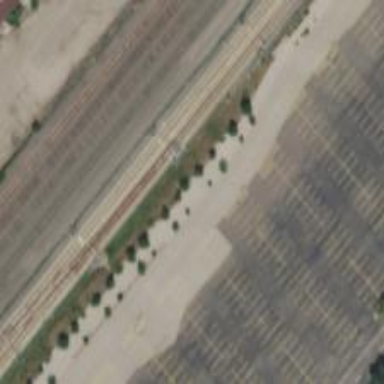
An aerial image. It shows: Railway track with contact lines for electrification.